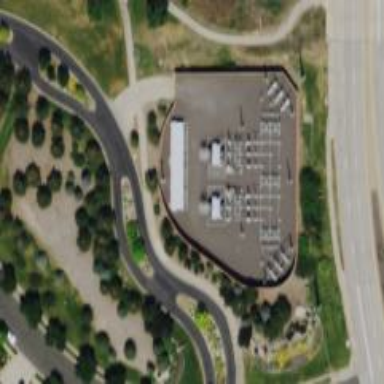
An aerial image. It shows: Substation for power.